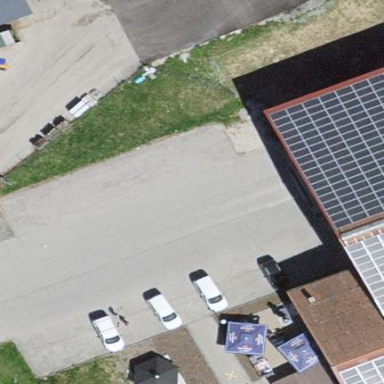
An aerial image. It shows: Paved parking area.